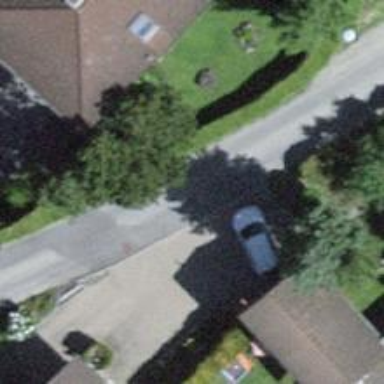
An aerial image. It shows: Residential road with grade 1 track surface.